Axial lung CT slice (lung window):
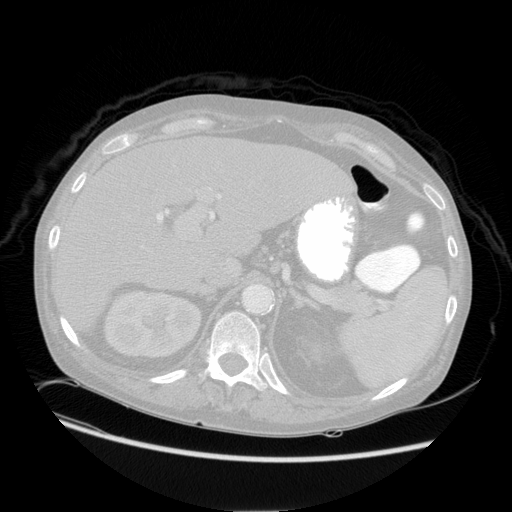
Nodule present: no